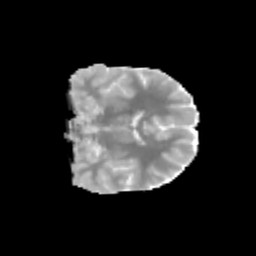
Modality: MD
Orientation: coronal
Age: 10
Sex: male
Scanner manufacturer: siemens
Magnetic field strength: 3 T
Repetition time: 3.8 s
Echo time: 0.07 s